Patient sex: M
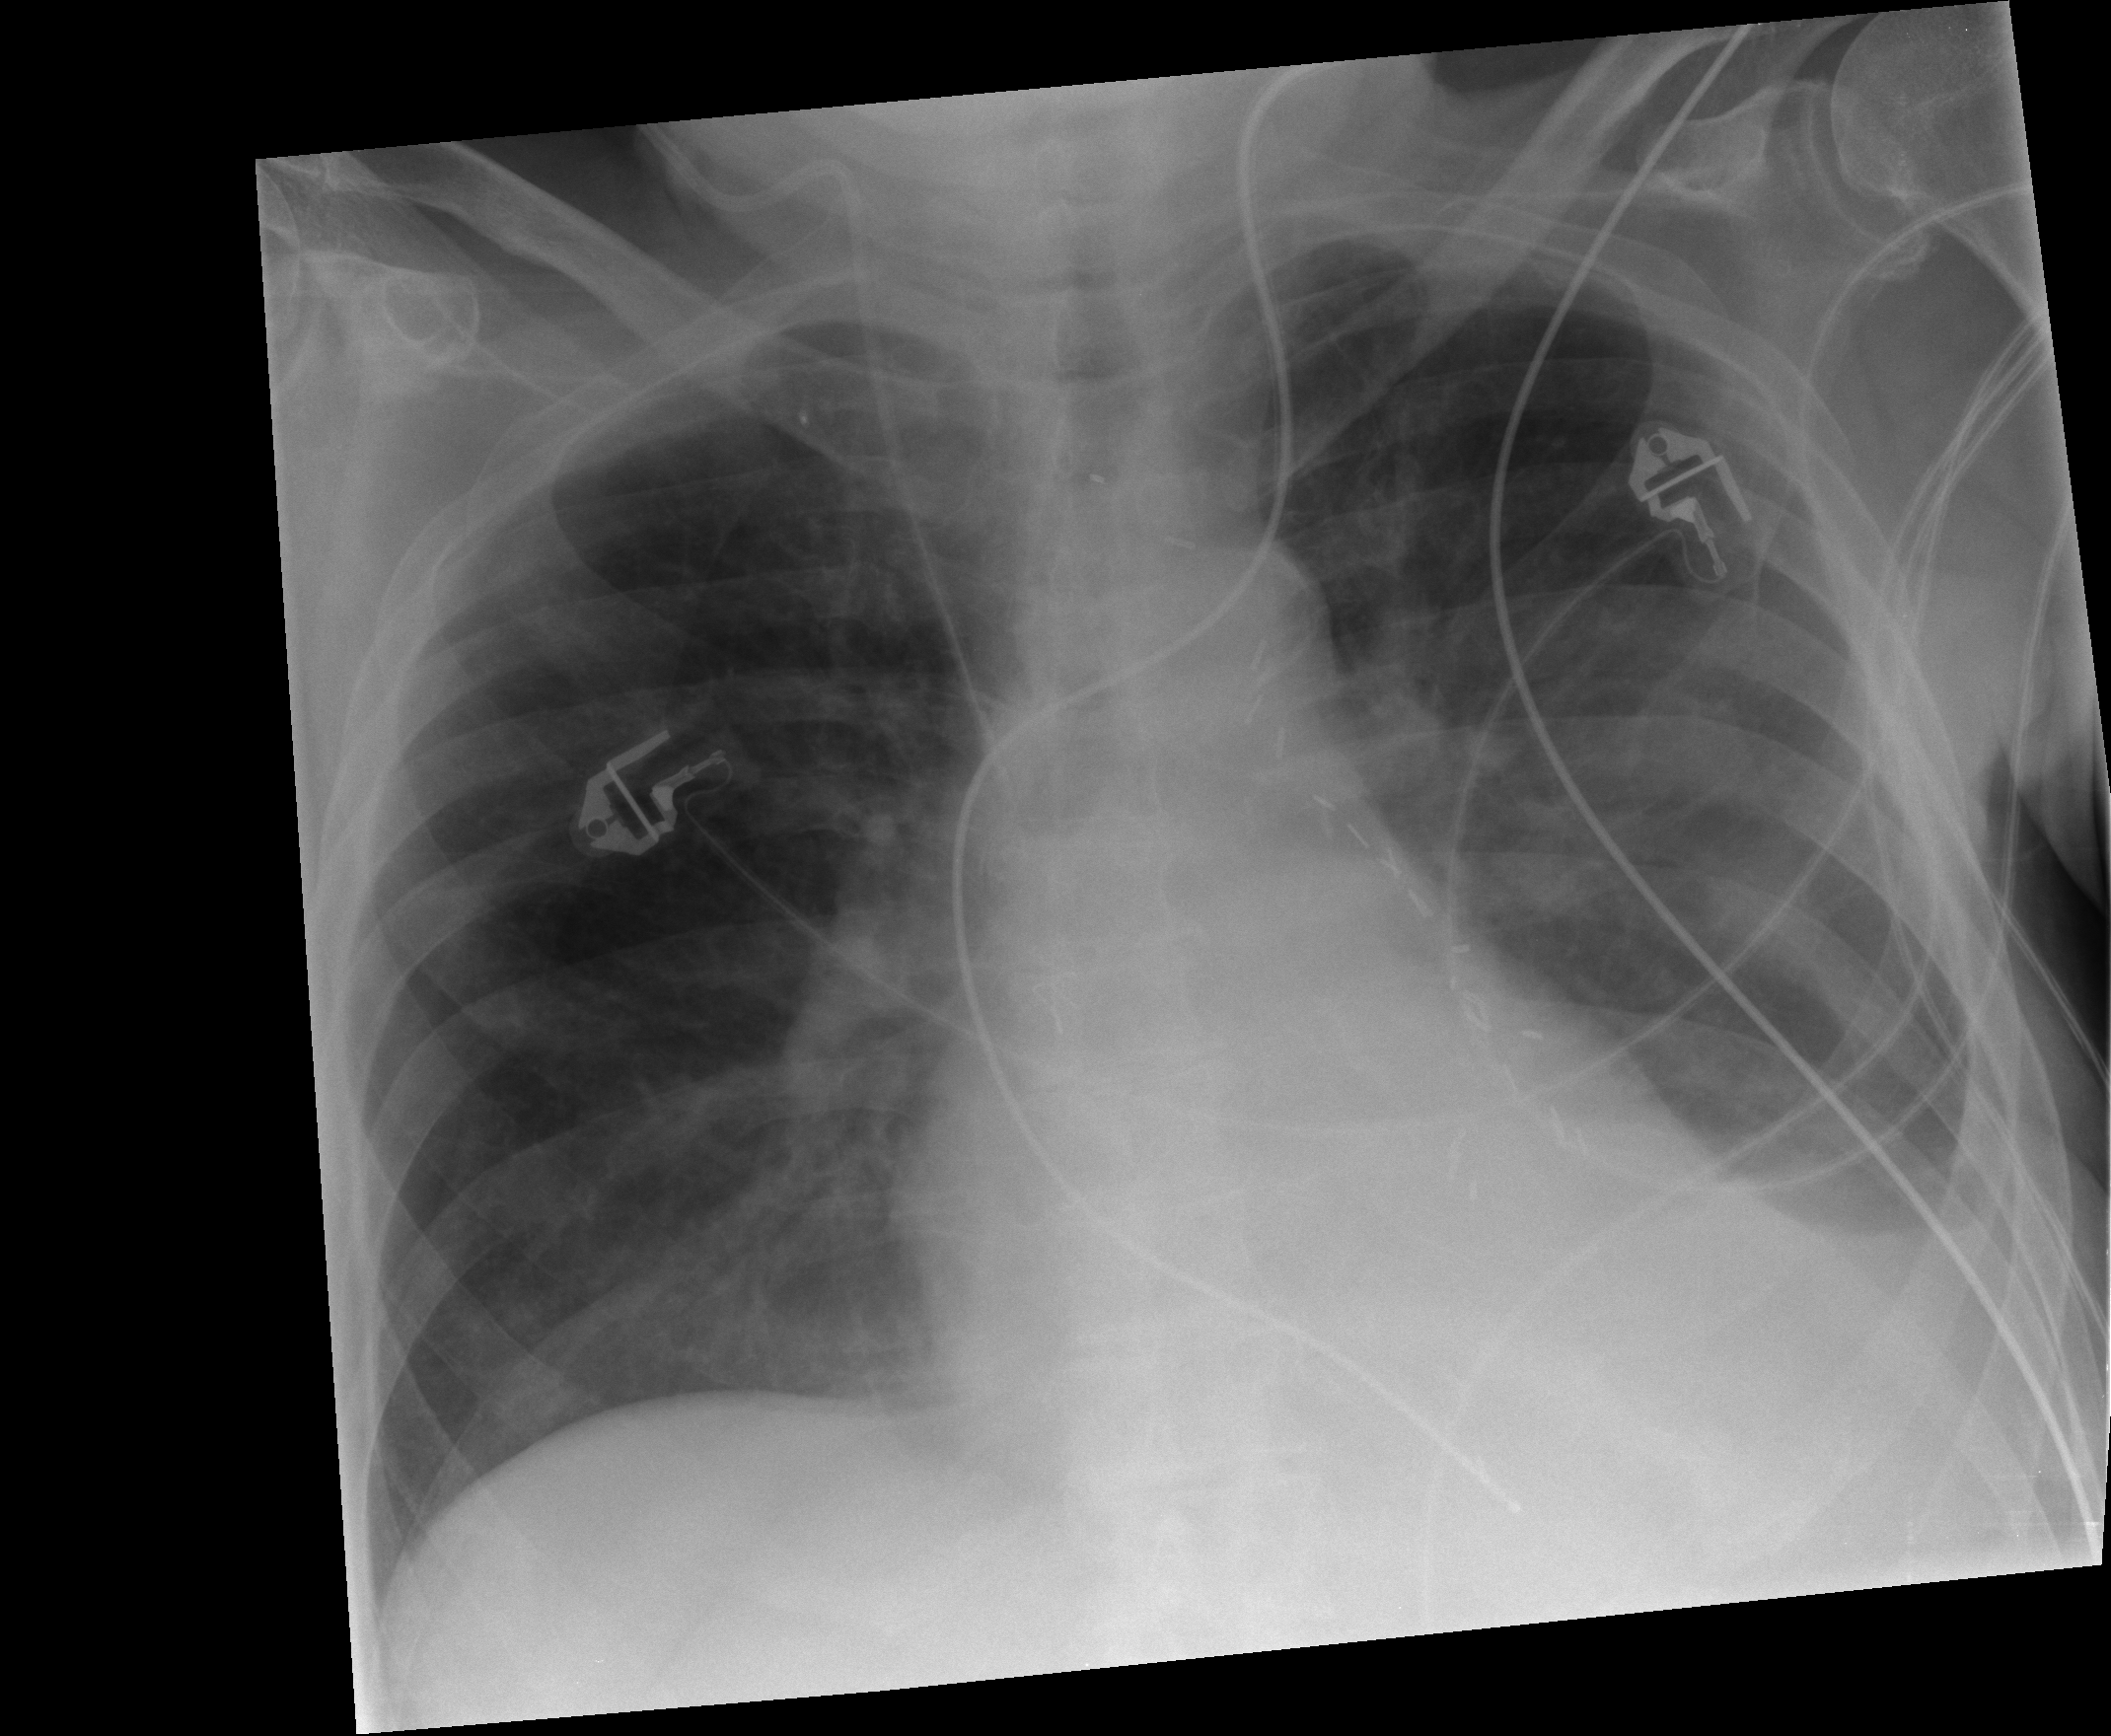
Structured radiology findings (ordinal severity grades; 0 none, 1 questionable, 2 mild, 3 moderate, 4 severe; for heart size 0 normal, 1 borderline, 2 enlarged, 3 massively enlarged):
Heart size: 0
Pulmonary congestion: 0
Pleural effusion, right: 0
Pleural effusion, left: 2
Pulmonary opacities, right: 0
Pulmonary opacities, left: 0
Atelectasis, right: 1
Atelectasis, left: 2